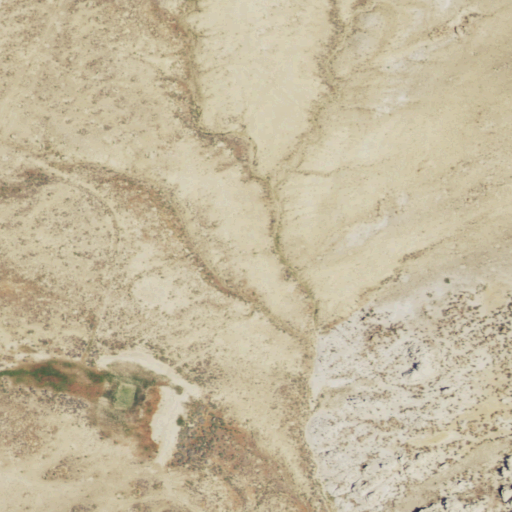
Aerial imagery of valley in Wyoming named Lost Springs Draw containing only shrub